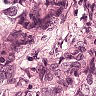
Metastatic tissue present: yes